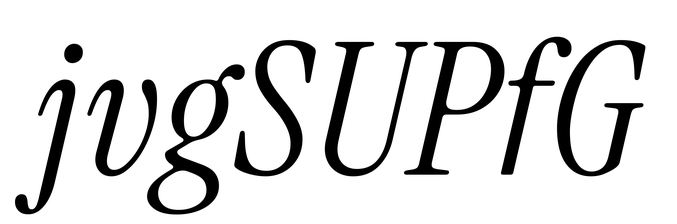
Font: InstrumentSerif-Italic